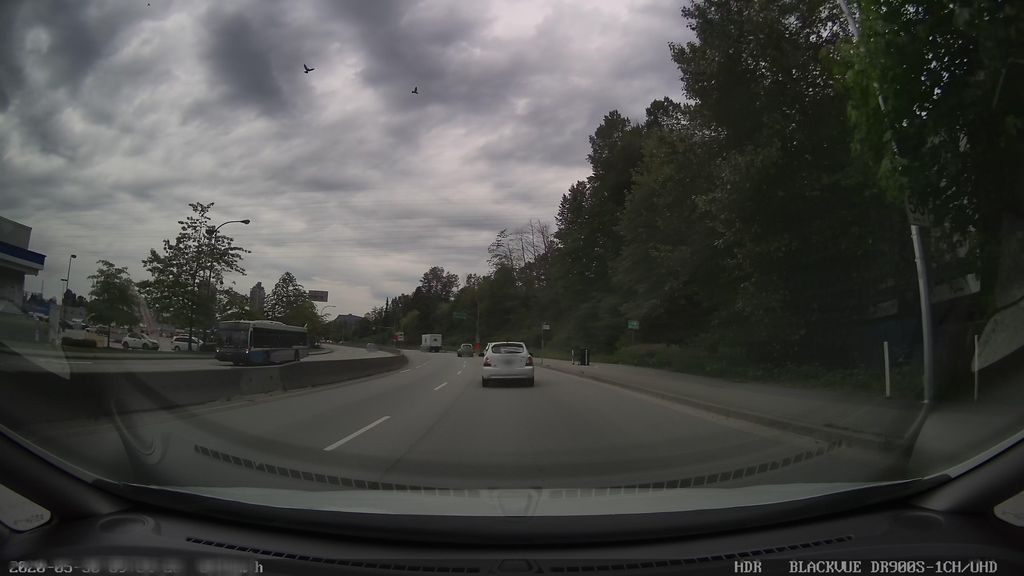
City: vancouver